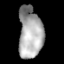
Tissue: lung
Cell type: Epithelial cells
Senescence score: 0.2054
Nuclear area (px): 1205
Mean DAPI intensity: 168.617